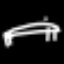
Label: bed